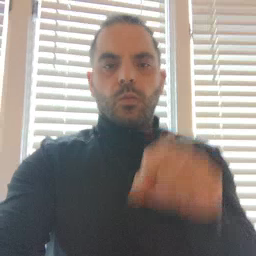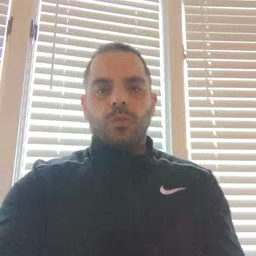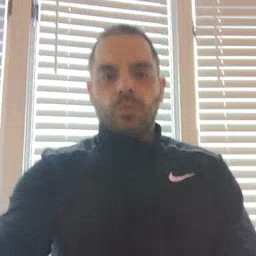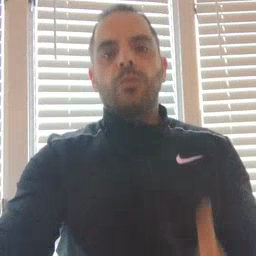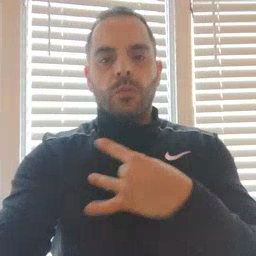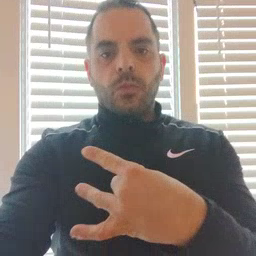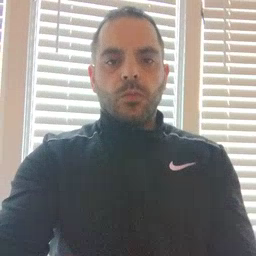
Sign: like